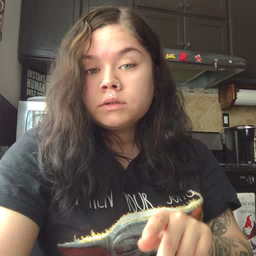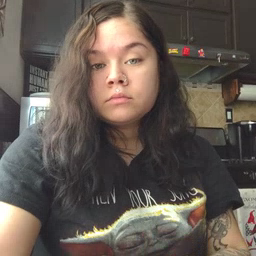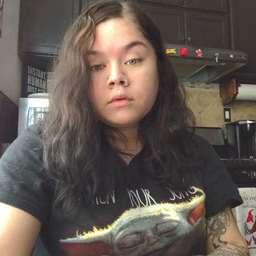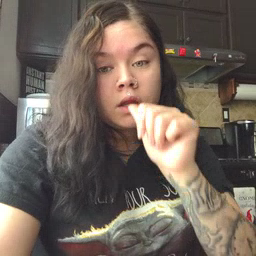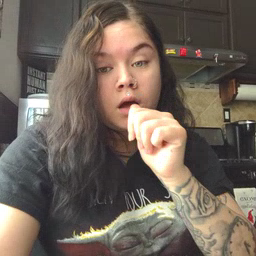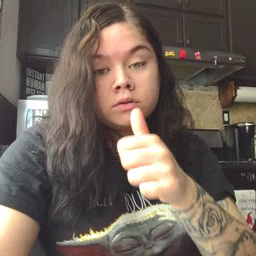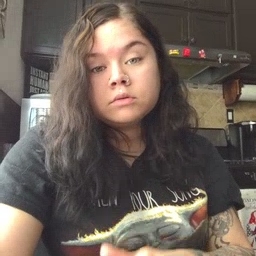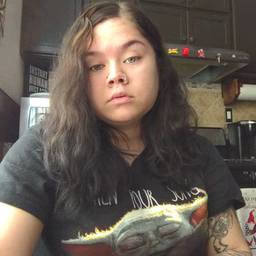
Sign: nuts